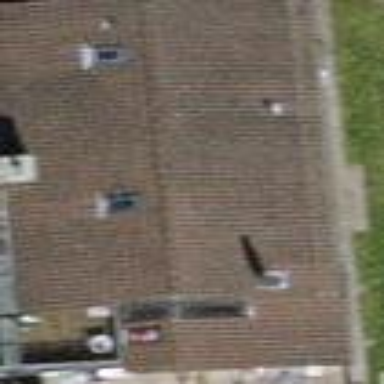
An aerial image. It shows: Building with tiled roof.